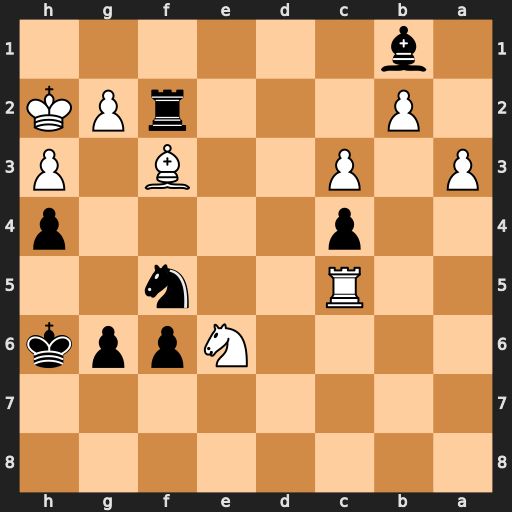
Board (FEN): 8/8/4Nppk/2R2n2/2p4p/P1P2B1P/1P3rPK/1b6
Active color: b
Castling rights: -
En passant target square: -
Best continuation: Ng3 Rxc4 g5